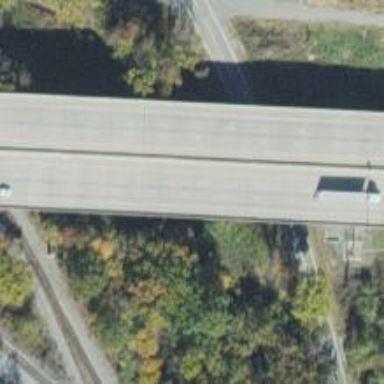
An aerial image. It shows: Motorway bridge with asphalt surface and beam structure.